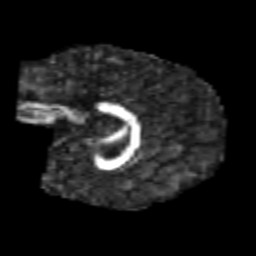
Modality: FA
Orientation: sagittal
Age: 6
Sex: male
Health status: healthy